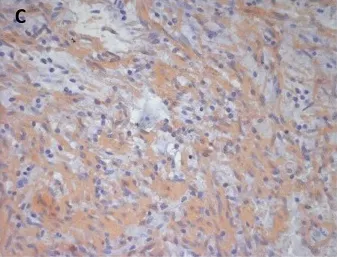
Pleomorphic Xanthoastrocytoma. (C) Strong positivity for GFAP in immunohistochemistry.
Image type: pathology (immunostaining)